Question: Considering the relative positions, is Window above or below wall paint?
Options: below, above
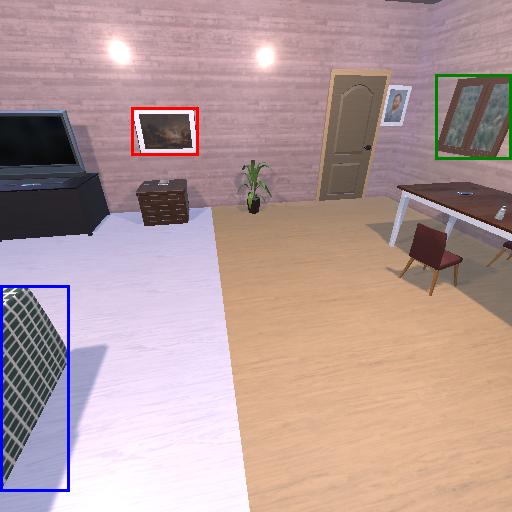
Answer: below